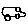
Label: car